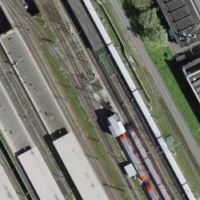
EUNIS habitat code: 57
Species observed at this site:
Larinioides sclopetarius